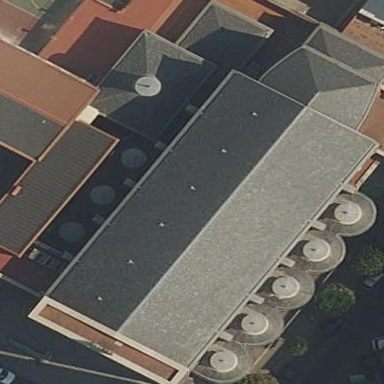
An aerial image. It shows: Church which is place of worship.